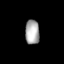
Tissue: lung
Cell type: Endothelial cells
Senescence score: 0.58
Nuclear area (px): 343
Mean DAPI intensity: 169.977